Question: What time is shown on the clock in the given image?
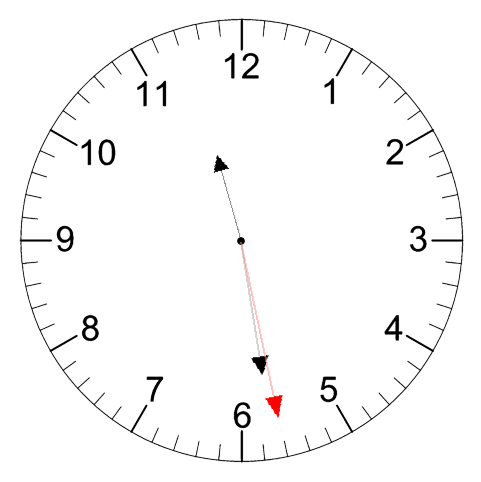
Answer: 11:28:28